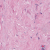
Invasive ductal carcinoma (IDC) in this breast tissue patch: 0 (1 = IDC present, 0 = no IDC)